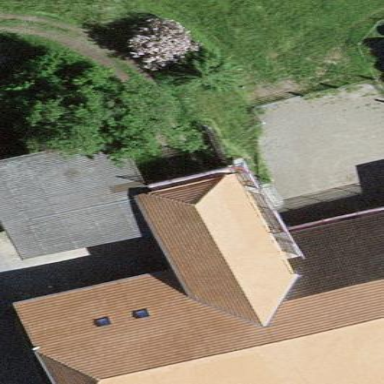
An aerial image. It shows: Barn.